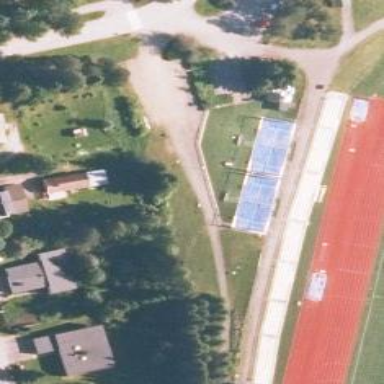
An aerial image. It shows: Nordic skiing track.